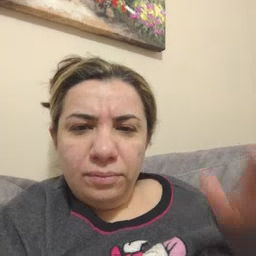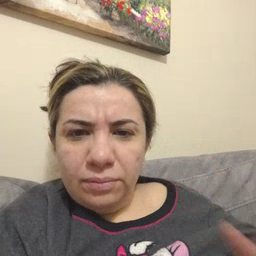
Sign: beside